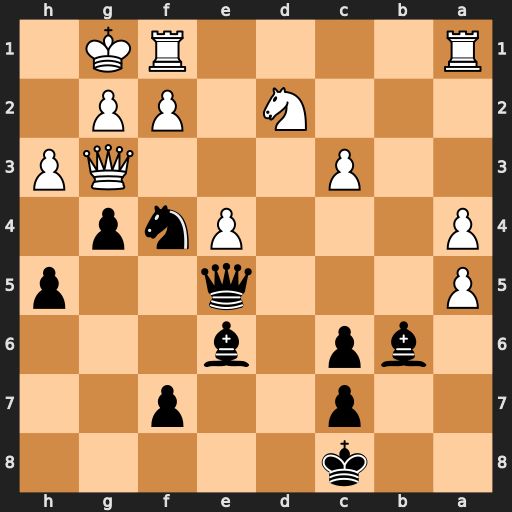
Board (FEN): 2k5/2p2p2/1bp1b3/P3q2p/P3Pnp1/2P3QP/3N1PP1/R4RK1
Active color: b
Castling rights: -
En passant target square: -
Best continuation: Ne2+ Kh2 Nxg3